若正四棱柱 $ABCD-A_1B_1C_1D_1$ 的底面边长为 $2$，高为 $4$，则直线 $BD$ 与平面 $B_1BCC_1$ 所成角的正切值是\underline{\hspace{3cm}}．
【解答】
\color{red}

\noindent 【答案】1

\vspace{0.6em}

\noindent 【详解】

\vspace{0.6em}

\begin{center}

\end{center}

因为 $ABCD-A_1B_1C_1D_1$ 为正四棱柱，则底面 $ABCD$ 为正方形，所以 $DC\perp BC$，

又 $CC_1\perp$ 平面 $ABCD$，$DC\subset$ 平面 $ABCD$，所以 $DC\perp CC_1$，

$BC,CC_1\subset$ 平面 $B_1BCC_1$，$BC\cap CC_1=C$，所以 $DC\perp$ 平面 $B_1BCC_1$，

由线面角的定义可知，$\angle DBC$ 为直线 $BD$ 与平面 $B_1BCC_1$ 所成角，

则 $\tan\angle DBC=\dfrac{DC}{BC}=1$．

故答案为：1．
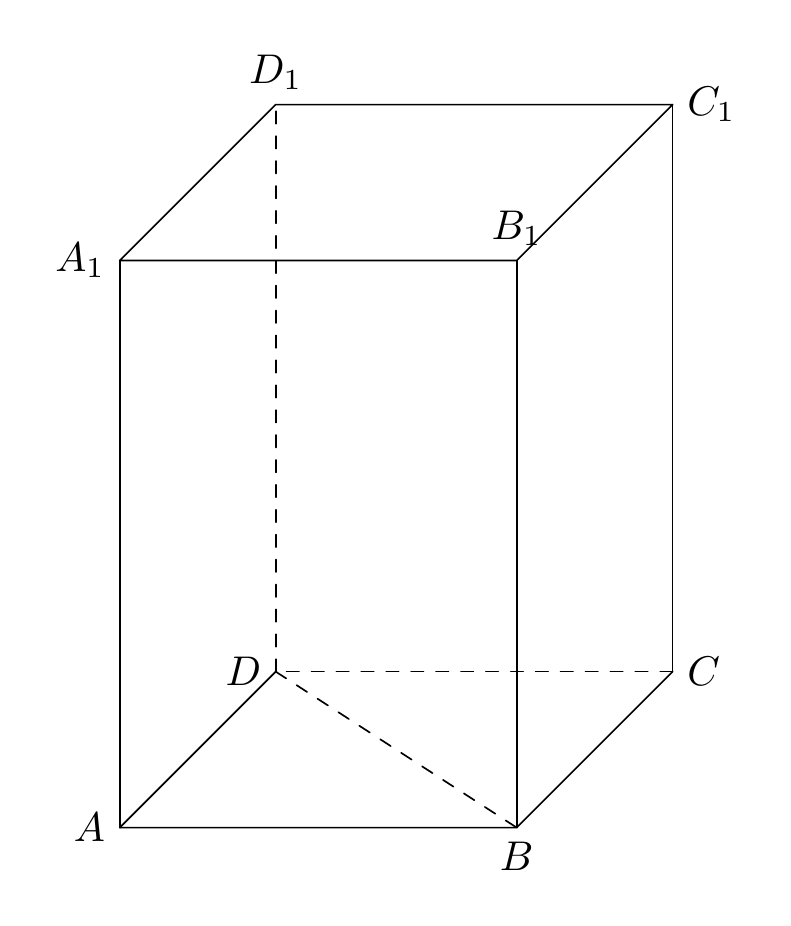